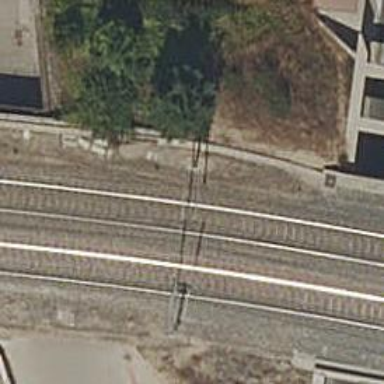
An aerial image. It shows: Railway with electrified contact lines.